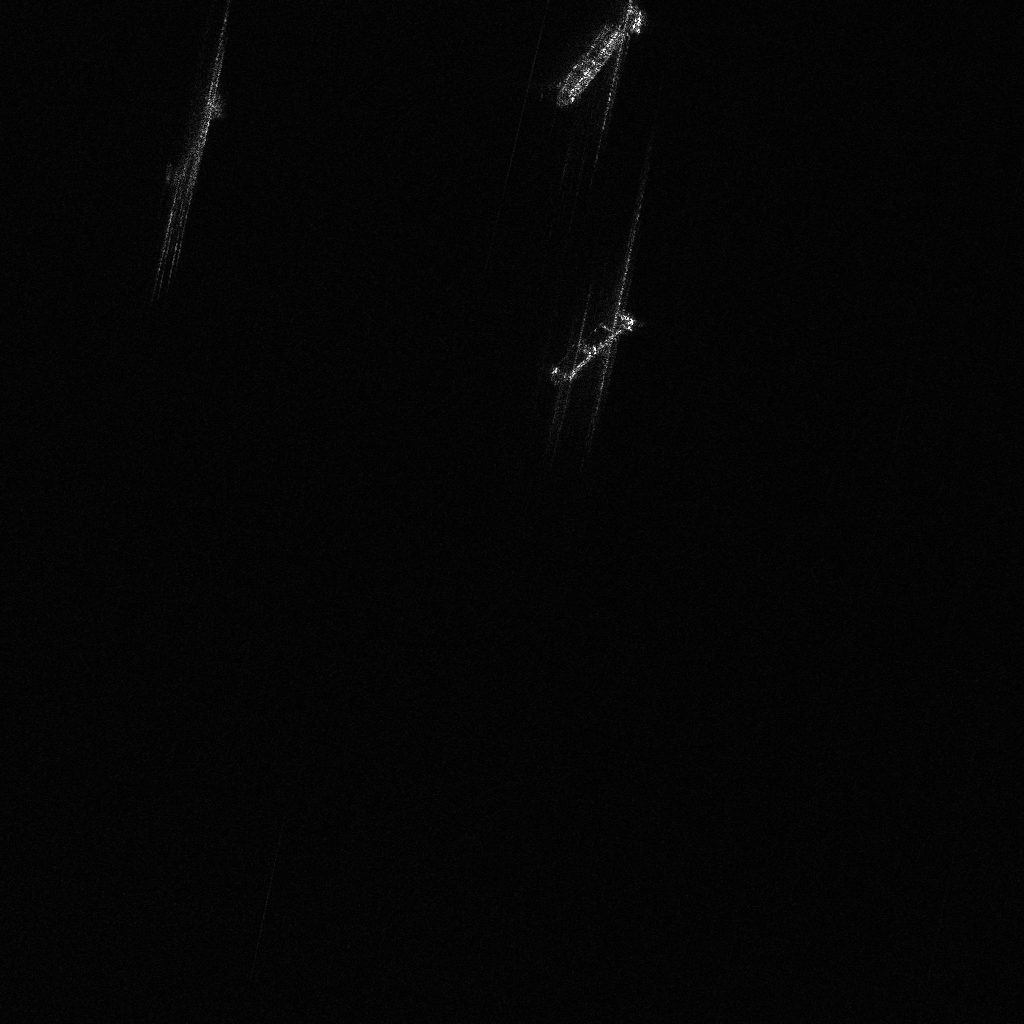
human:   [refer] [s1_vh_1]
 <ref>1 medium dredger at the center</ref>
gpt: <box>[[56, 28, 58, 39, 51]]</box>

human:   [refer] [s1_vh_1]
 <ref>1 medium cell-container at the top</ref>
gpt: <box>[[57, 0, 59, 11, 36]]</box>